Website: lowes
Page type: order-returns
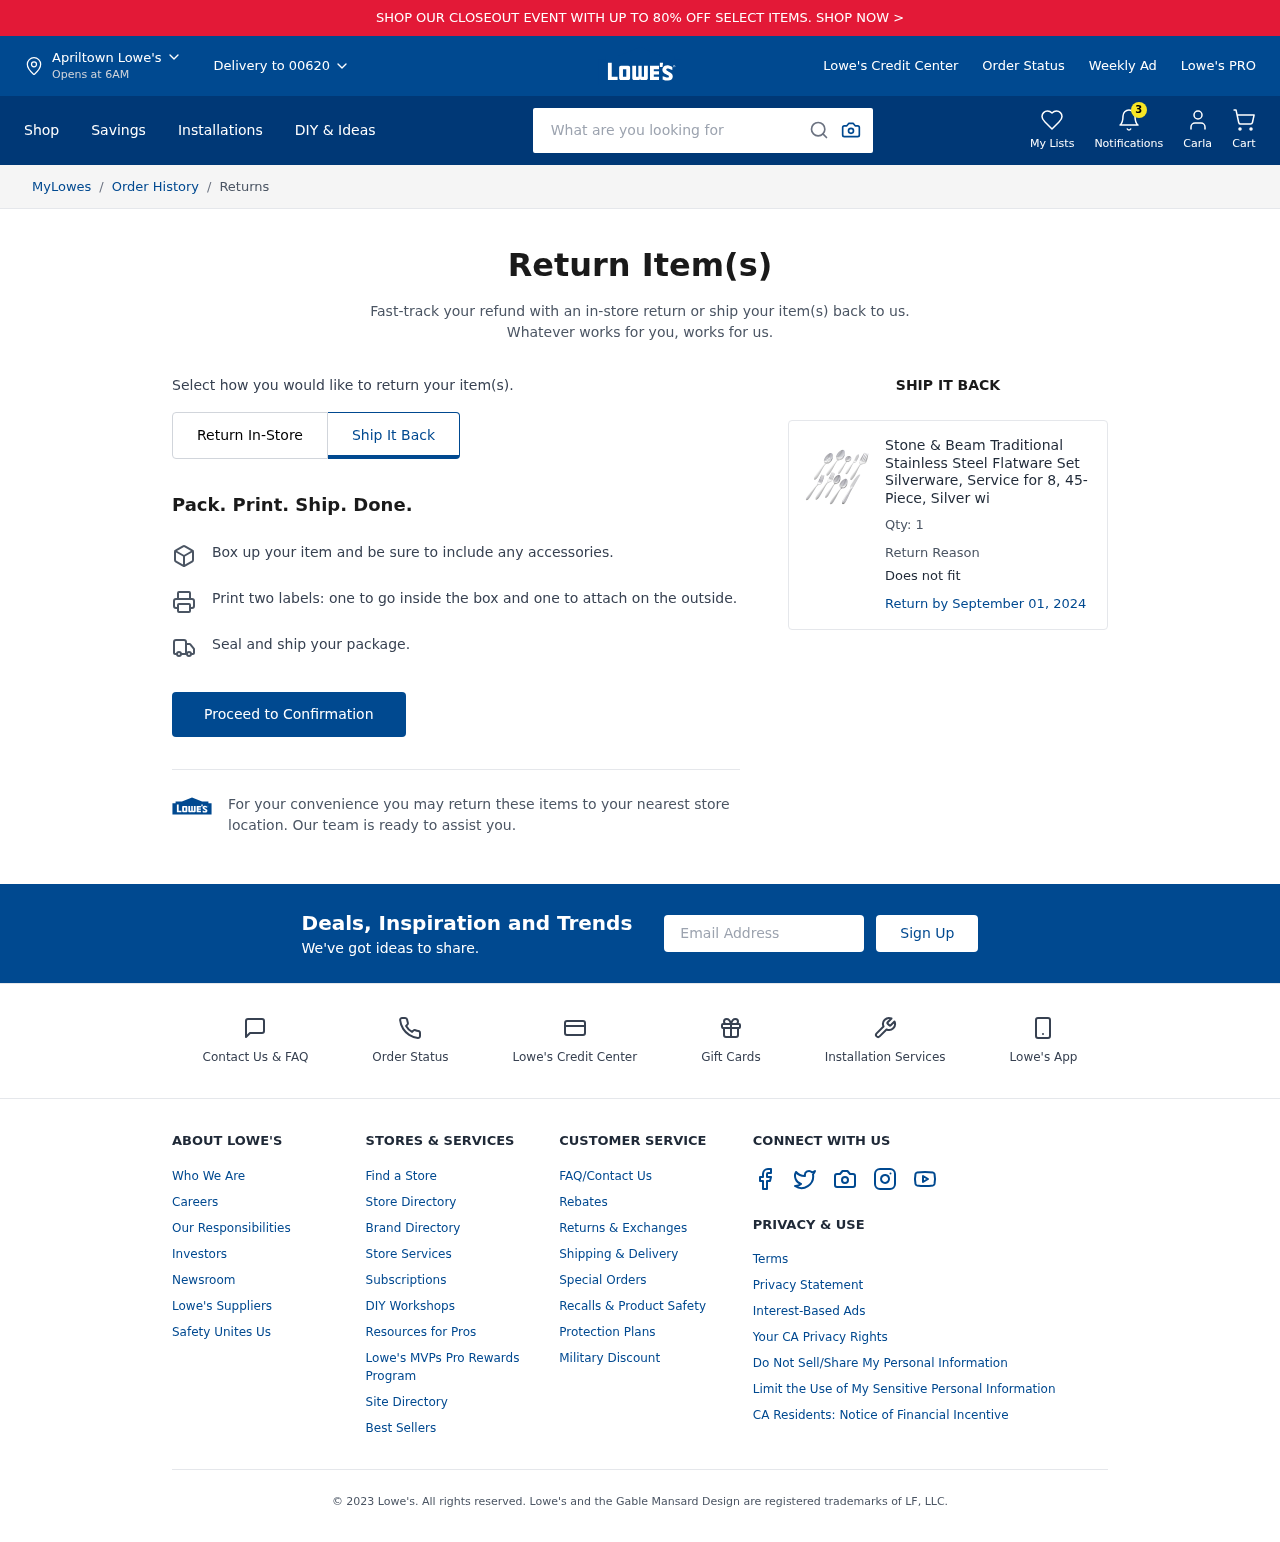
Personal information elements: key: PII_CITY
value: Apriltown
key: PII_EMAIL
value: carla_holmes@yahoo.com
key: PII_FIRSTNAME
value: Carla
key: PII_POSTCODE
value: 00620
Product elements: key: PRODUCT1_NAME
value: Stone & Beam Traditional Stainless Steel Flatware Set Silverware, Service for 8, 45-Piece, Silver wi
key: PRODUCT1_QUANTITY
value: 1
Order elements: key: ORDER_RETURN_BY_DATE
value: September 01, 2024
Search elements: key: HEADER_SEARCH
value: What are you looking for
Other elements: key: NOTIFICATION_COUNT
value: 3